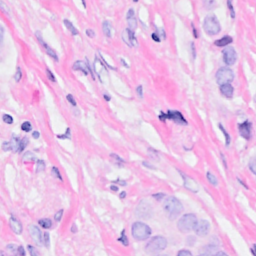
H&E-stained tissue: Breast